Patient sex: M
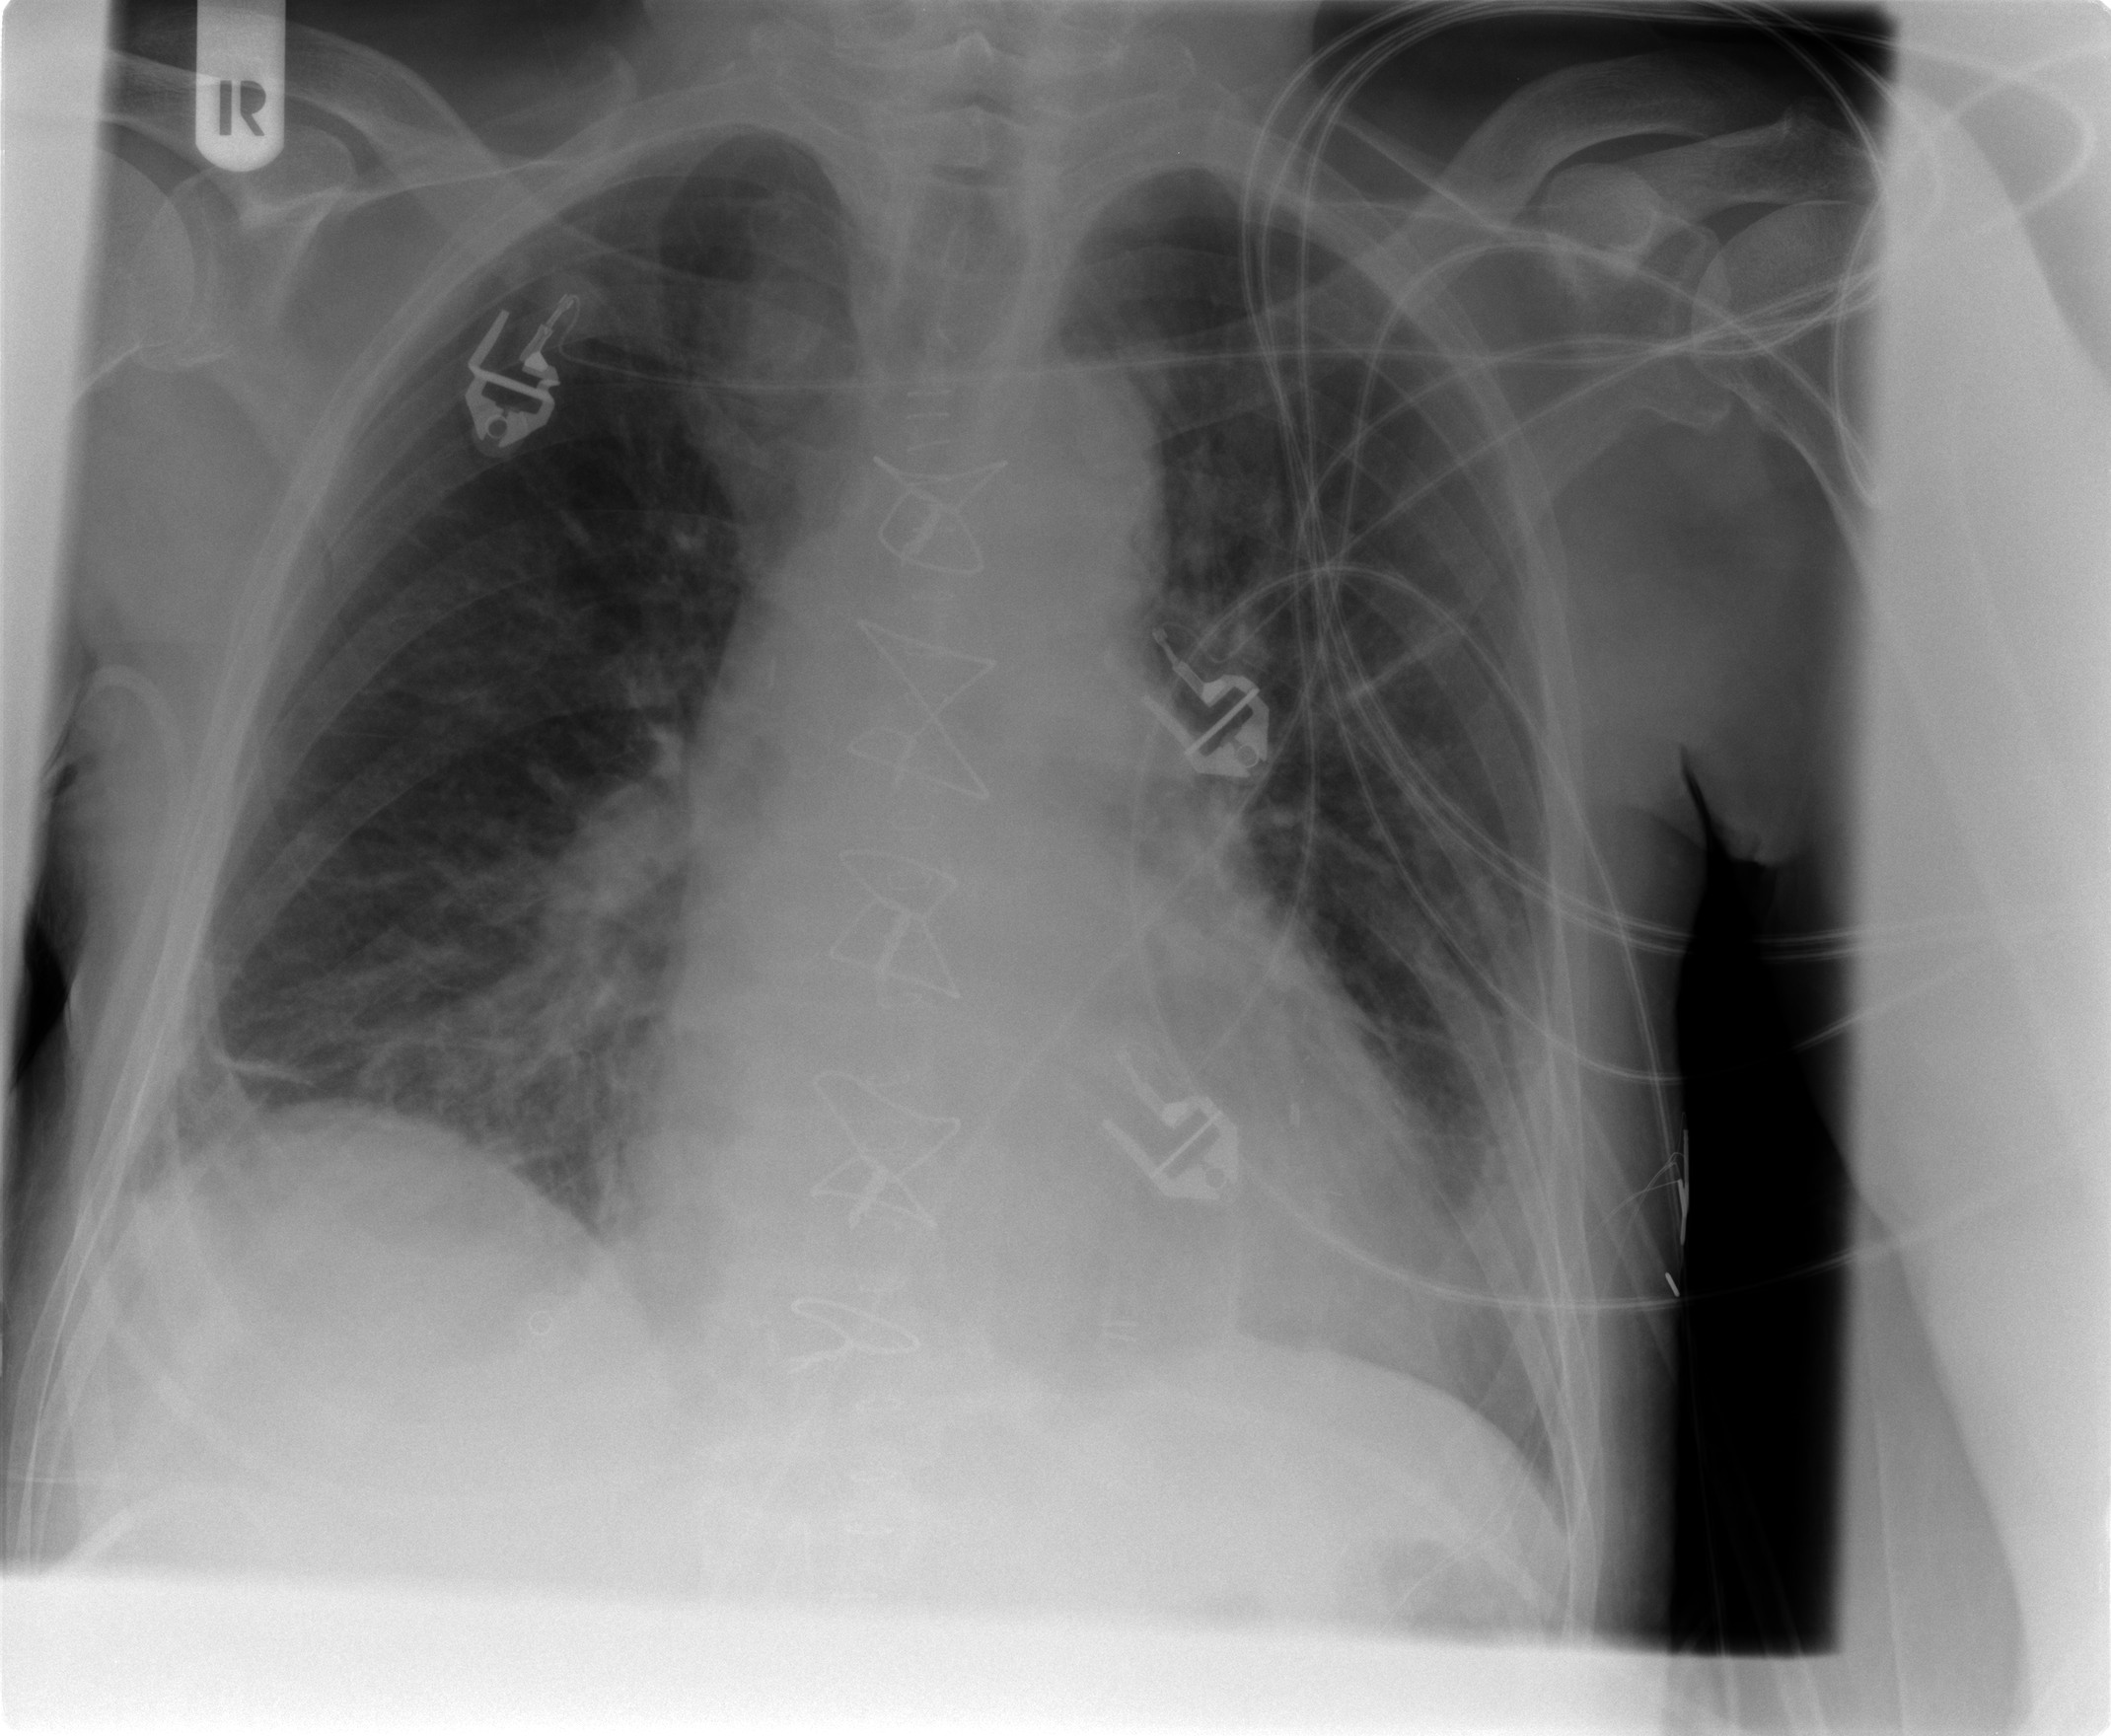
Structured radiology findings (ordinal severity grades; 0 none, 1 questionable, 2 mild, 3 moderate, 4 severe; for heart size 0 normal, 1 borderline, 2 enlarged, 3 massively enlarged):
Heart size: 1
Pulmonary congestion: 1
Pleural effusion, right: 0
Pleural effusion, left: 0
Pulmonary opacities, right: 0
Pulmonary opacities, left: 0
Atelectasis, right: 2
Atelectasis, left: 2